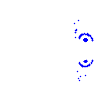
Particle: pion